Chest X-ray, AP view. Patient: 58 years old, sex M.
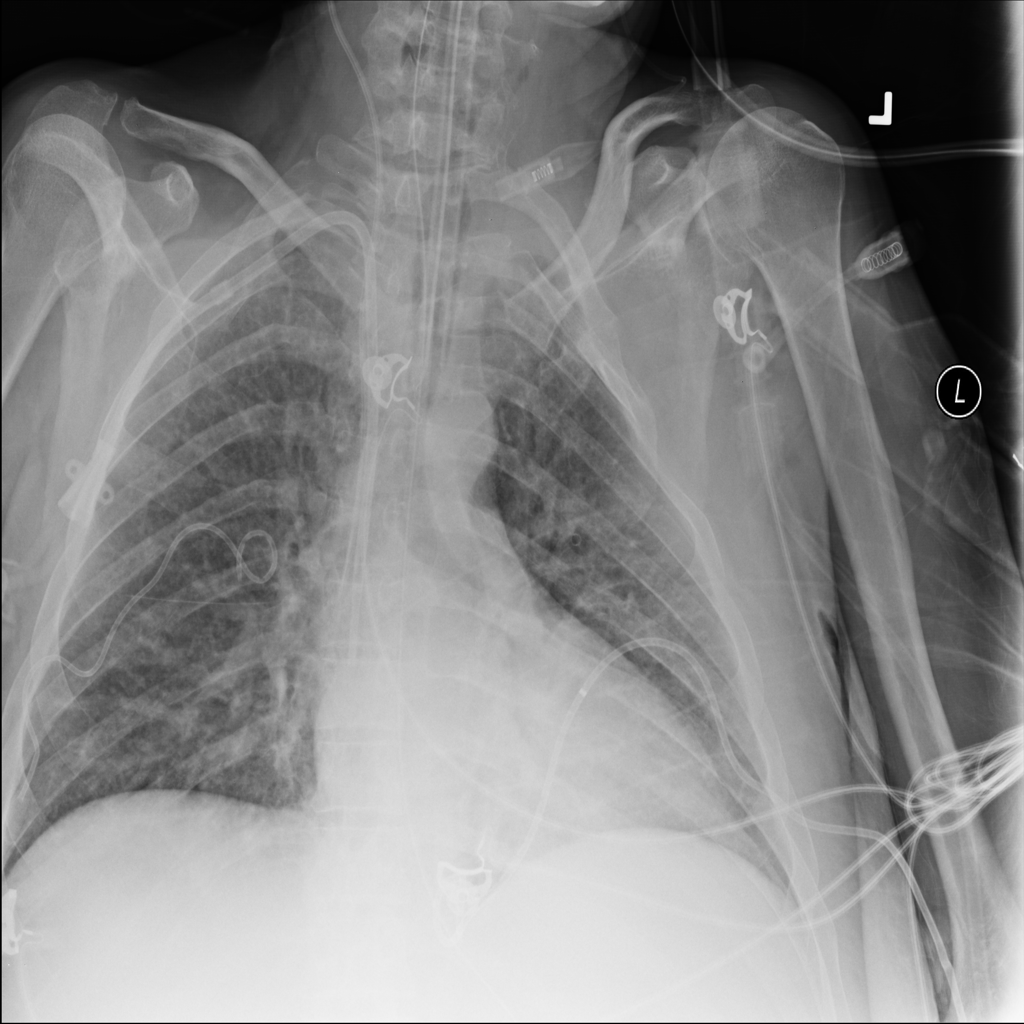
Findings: No Finding